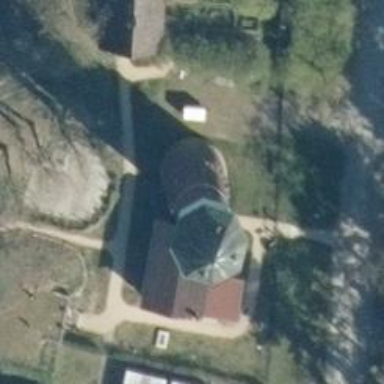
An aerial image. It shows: Museum.